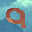
Label: 9